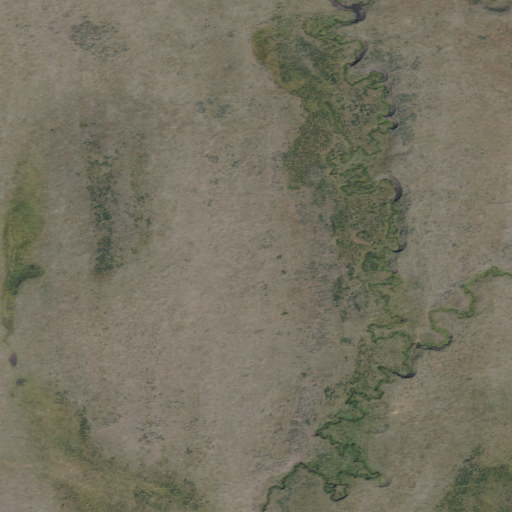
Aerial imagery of depression(s) in Montana named The Basin containing only grassland